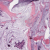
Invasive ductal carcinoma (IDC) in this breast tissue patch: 1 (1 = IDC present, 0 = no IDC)